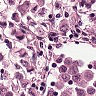
Metastatic tissue present: yes